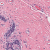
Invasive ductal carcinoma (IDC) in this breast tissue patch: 0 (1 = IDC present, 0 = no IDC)